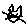
Label: cat